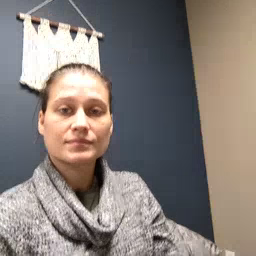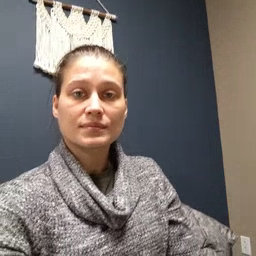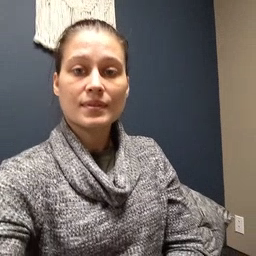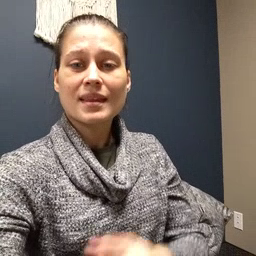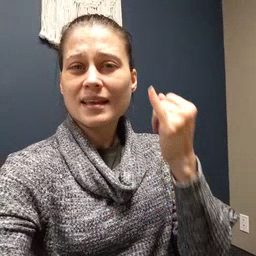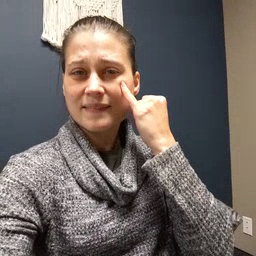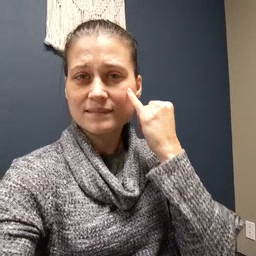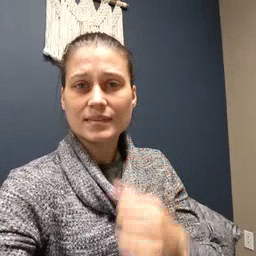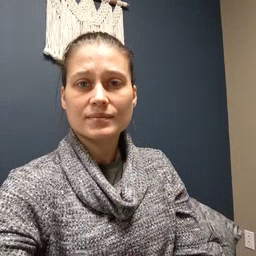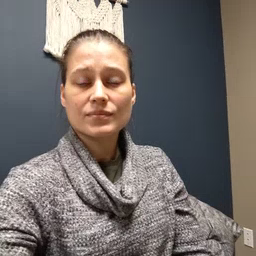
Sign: if